Question: I am looking at a system of nonlinear simultaneous equations. The two variables are u>0 and b>0. How can I solve this problem in Matlab, in Python, or in Fortran? Thanks.

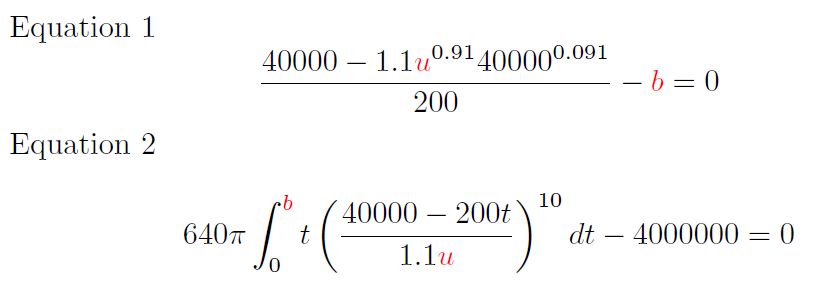
Answer: You can easily eliminate one of those equations by solving #1 for b. Then use that to solve #2 for u.
You're going to have to use an iterative method to do it: guess a solution, calculate an estimate, compare to your guess, adjust and repeat until you converge.
I'd use numerical integration (5th order Runge-Kutta or something else) to calculate the integral.